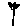
Label: flower